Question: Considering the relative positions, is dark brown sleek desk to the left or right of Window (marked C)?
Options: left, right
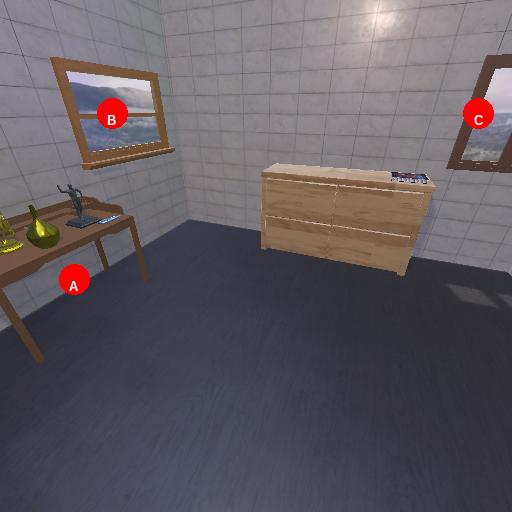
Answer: left